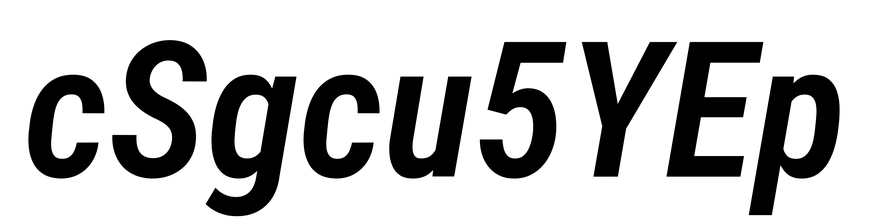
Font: Roboto-Italic_Condensed_SemiBold_Italic